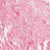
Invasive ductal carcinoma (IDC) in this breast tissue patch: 0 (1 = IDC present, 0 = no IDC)